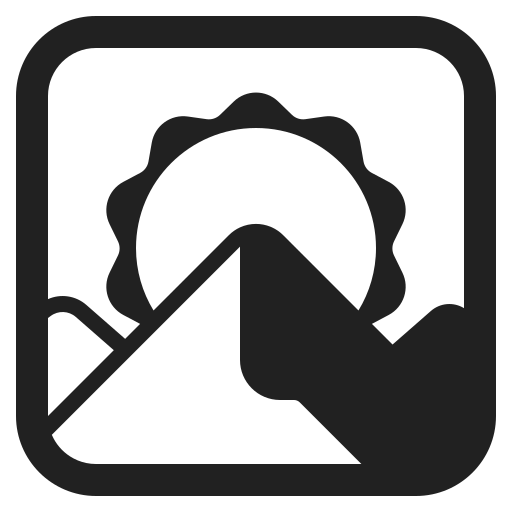
sunrise over mountains high contrast